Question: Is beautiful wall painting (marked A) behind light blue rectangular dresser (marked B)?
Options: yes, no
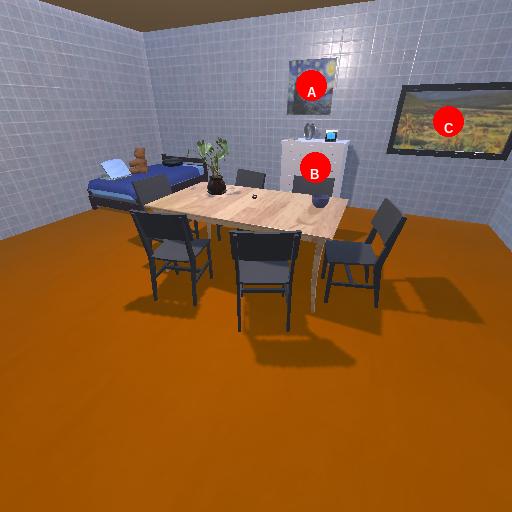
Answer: yes